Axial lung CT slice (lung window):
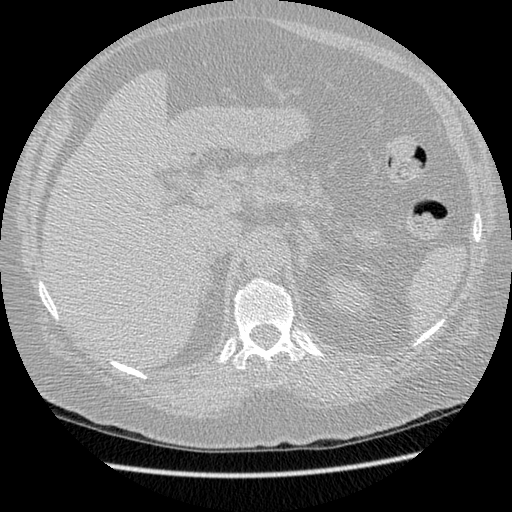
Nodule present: no